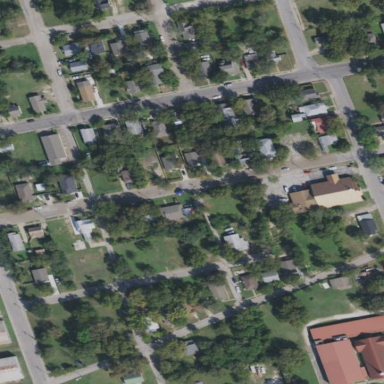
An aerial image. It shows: This residential area consists of single-family homes.